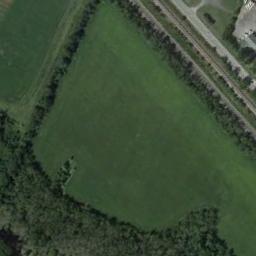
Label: meadow